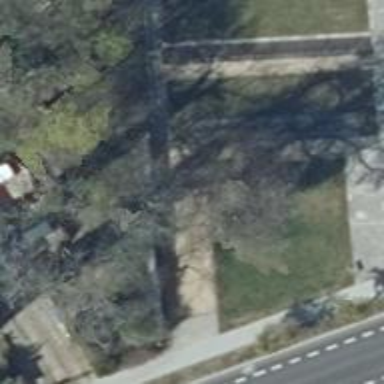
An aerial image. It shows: Memorial site with historic significance.